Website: lowes
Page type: customer-info-address
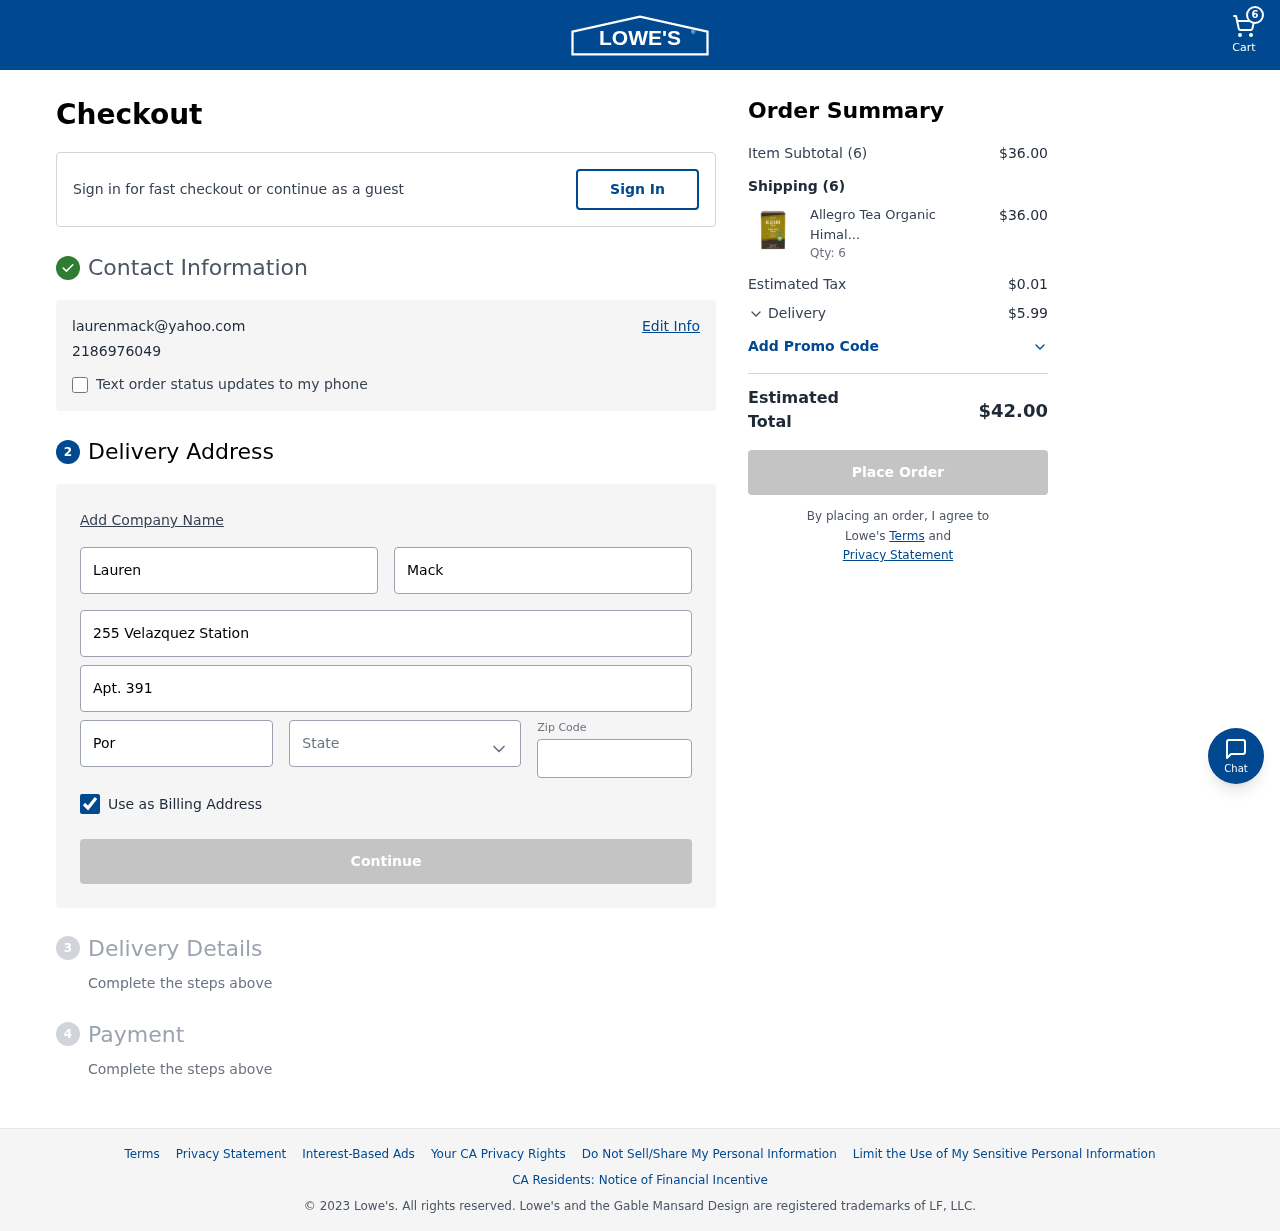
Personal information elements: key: PII_CITY
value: Port Laura
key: PII_EMAIL
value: laurenmack@yahoo.com
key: PII_FIRSTNAME
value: Lauren
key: PII_LASTNAME
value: Mack
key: PII_PHONE
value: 2186976049
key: PII_POSTCODE
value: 29075
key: PII_STATE
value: New Mexico
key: PII_STREET
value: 255 Velazquez Station
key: PII_STREET2
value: Apt. 391
Product elements: key: PRODUCT1_NAME
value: Allegro Tea Organic Himalayan Green Tea Bags, 20 Count
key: PRODUCT1_QUANTITY
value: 6
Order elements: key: ORDER_NUM_ITEMS
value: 6
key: ORDER_SUBTOTAL
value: $36.00
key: ORDER_NUM_ITEMS2
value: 6
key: ORDER_SUBTOTAL2
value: $36.00
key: ORDER_TAX
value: $0.01
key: ORDER_SHIPPING_COST
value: $5.99
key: ORDER_TOTAL
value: $42.00